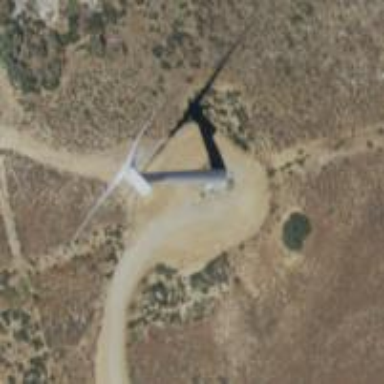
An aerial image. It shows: Wind generator in the form of horizontal axis wind turbine.